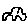
Label: car